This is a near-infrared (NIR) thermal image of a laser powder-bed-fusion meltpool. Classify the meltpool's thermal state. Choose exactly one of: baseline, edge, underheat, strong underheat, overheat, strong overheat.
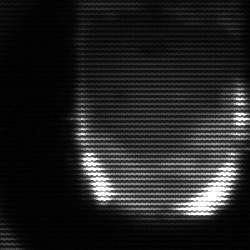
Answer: baseline